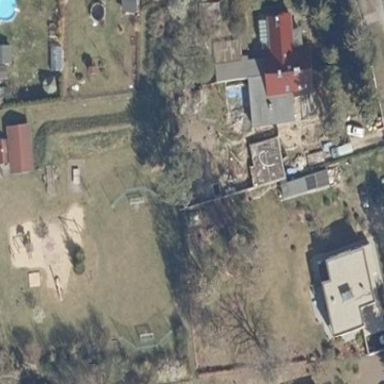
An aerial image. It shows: Playground area for leisure activities on the land.